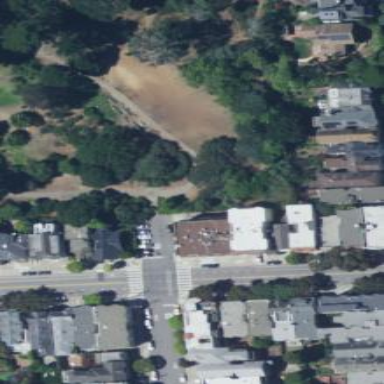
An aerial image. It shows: Dog park for leisure land.